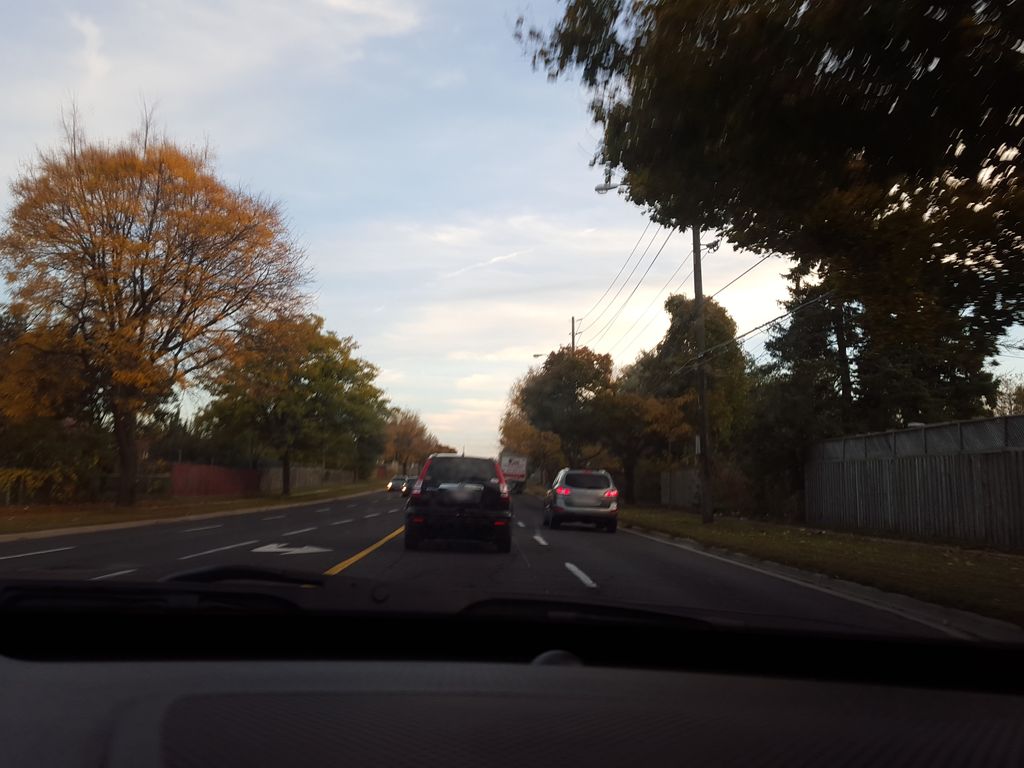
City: toronto